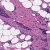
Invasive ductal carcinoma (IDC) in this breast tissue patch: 1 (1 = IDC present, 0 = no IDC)